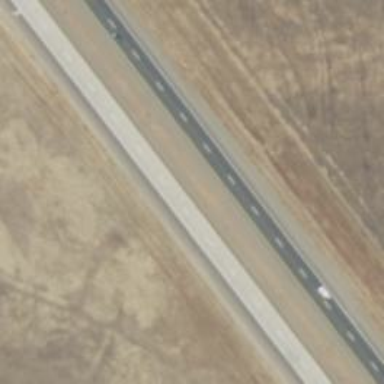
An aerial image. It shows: Freeway with asphalt surface. It is classified as trunk highway.